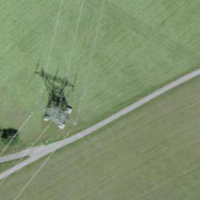
EUNIS habitat code: 24
Species observed at this site:
Silene dioica